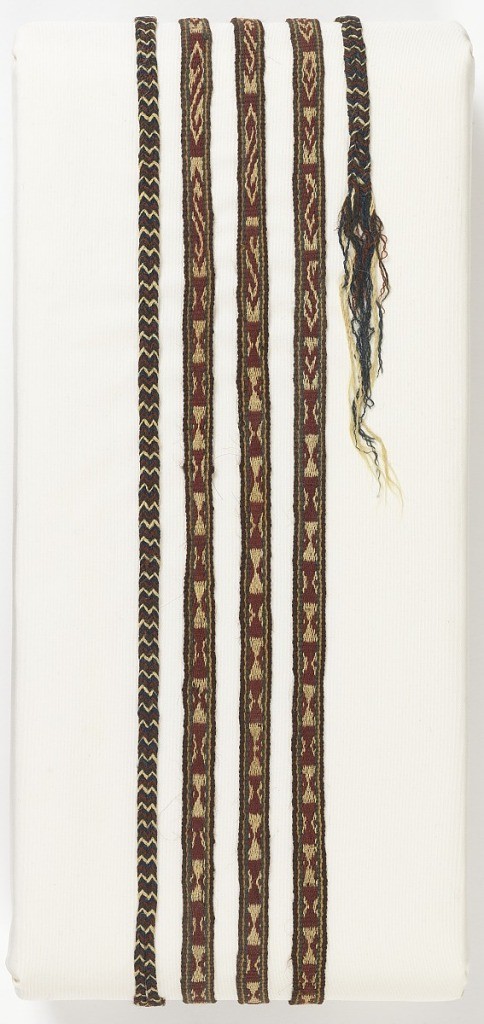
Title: Band
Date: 11th–12th century
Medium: wool Technique: woven tape with braided ends
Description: Long narrow wool band with series of "S" repeats, series of angular scroll repeats, and series of rectangular repeats made up of triangles, in dark green, red, white; framed top and bottom with green, yellow, brown guard stripes.  Warps at each end plaited in two strips which merge into single thicker plait after 1"; separate again 1" from end and terminate in 4" fringe; chevron striped in plaited area from different warp colors.